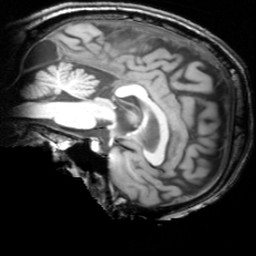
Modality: T1w
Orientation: sagittal
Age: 74
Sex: male
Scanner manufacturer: siemens
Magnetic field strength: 3 T
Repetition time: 1.62 s
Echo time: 0.003 s